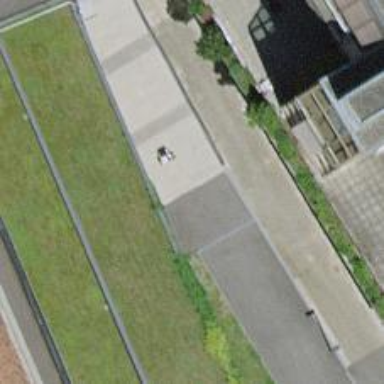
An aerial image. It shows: Set of steps acting as road with no sidewalk.